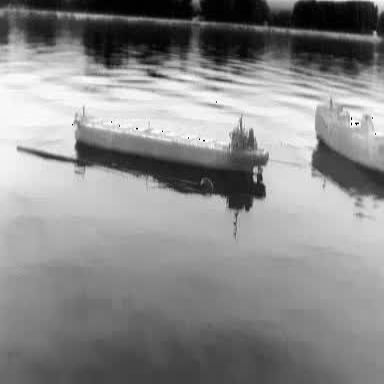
There is a liner in the infrared image.